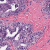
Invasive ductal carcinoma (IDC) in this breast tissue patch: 0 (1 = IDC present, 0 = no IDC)